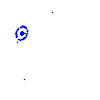
Particle: pion